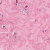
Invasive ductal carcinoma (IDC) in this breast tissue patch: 0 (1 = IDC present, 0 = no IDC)